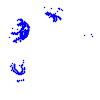
Particle: kaon